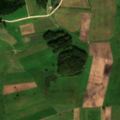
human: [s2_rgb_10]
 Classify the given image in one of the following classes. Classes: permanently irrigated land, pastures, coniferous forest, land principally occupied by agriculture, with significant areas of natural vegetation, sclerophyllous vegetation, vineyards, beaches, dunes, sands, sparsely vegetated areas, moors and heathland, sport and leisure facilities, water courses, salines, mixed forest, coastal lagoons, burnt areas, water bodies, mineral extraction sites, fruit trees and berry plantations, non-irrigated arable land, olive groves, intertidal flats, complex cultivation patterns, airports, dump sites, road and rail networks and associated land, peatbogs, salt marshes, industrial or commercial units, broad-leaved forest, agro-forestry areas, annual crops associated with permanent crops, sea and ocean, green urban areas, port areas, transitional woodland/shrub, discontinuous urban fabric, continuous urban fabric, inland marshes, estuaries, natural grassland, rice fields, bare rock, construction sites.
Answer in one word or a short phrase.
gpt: non-irrigated arable land, pastures, land principally occupied by agriculture, with significant areas of natural vegetation, mixed forest